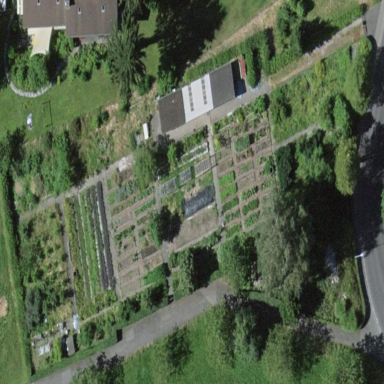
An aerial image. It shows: Allotments area.